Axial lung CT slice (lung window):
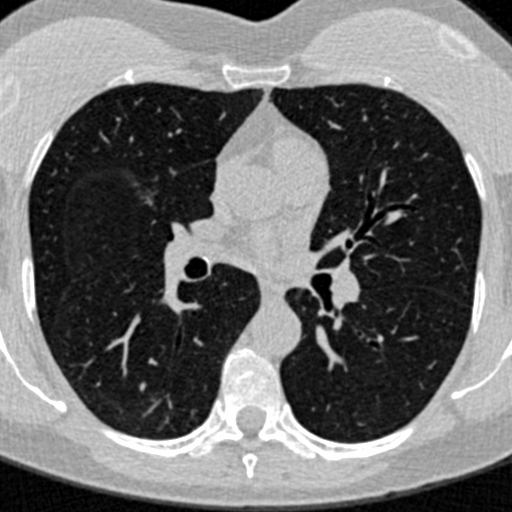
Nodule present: no